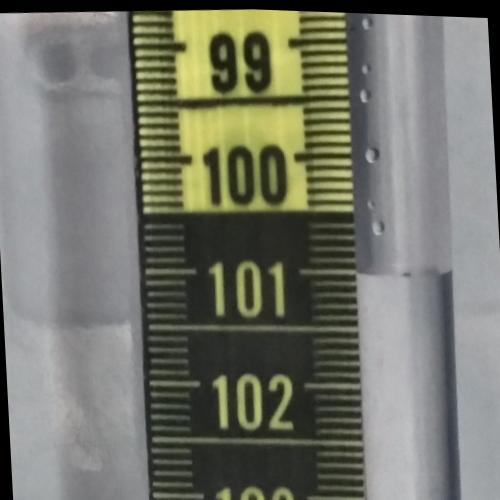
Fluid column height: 101.0 cm